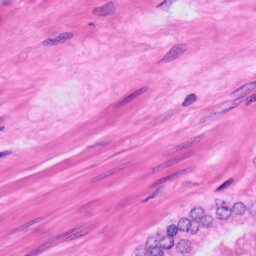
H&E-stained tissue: Prostate